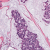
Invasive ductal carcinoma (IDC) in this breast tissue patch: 1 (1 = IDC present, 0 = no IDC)